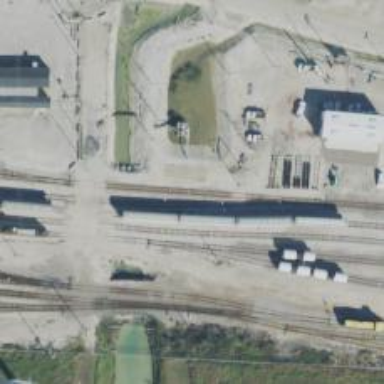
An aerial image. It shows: Railway yard used for servicing trains.